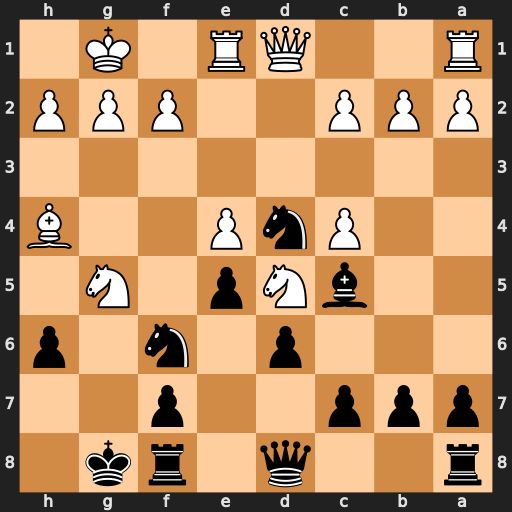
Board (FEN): r2q1rk1/ppp2p2/3p1n1p/2bNp1N1/2PnP2B/8/PPP2PPP/R2QR1K1
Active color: b
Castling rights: -
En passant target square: -
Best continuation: Nxd5 cxd5 hxg5